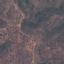
Land use / land cover: HerbaceousVegetation